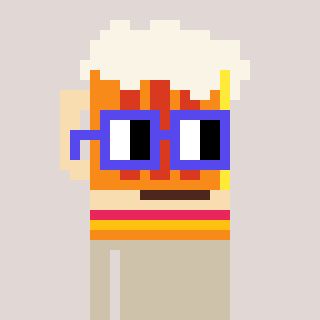
a pixel art character with square blue glasses, a beer-shaped head and a bege-colored body on a warm background